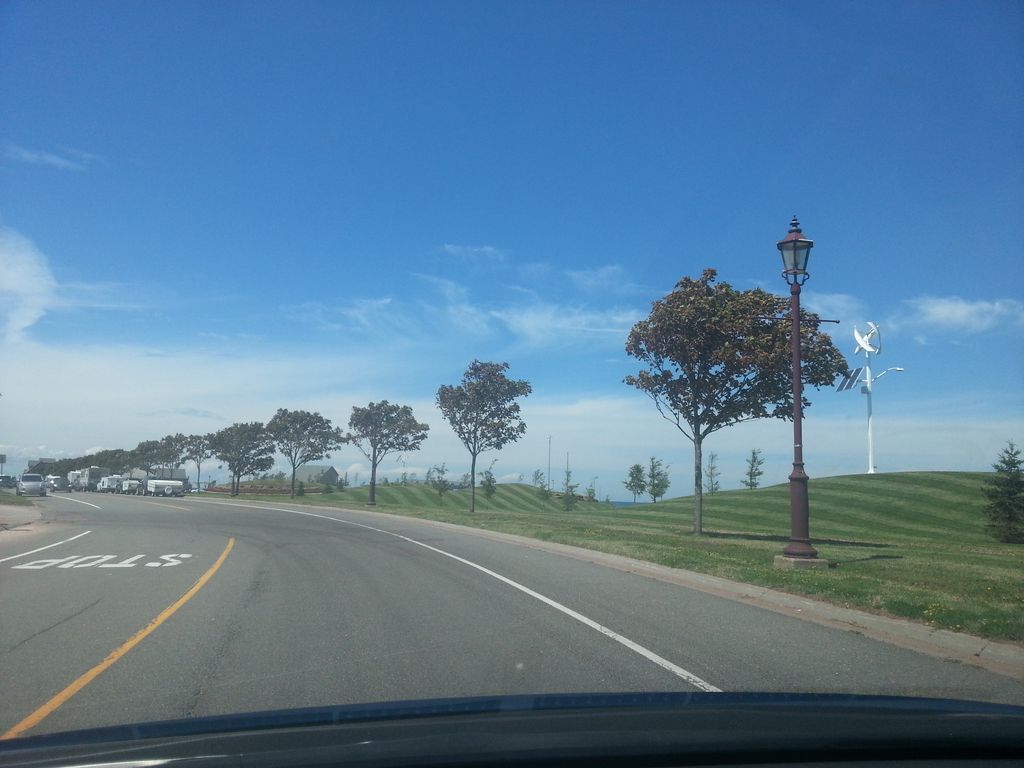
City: charlottetown